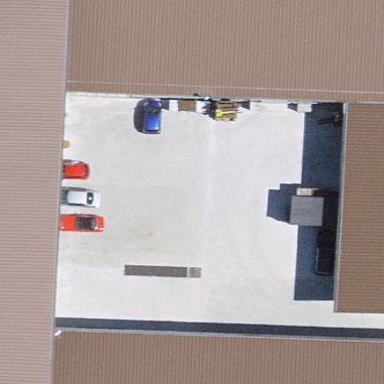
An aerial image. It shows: Commercial building.